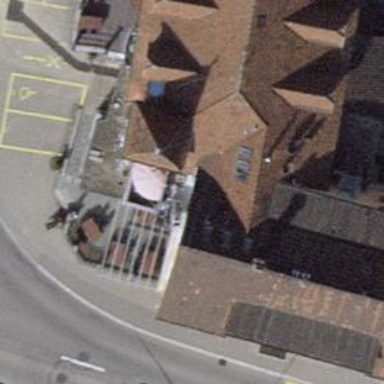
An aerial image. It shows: Restaurant.